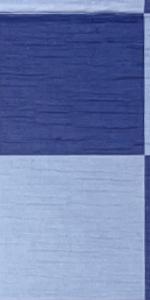
Label: Empty